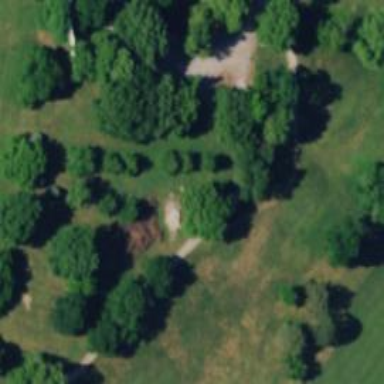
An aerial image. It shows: Well-maintained footway with grade1 tracktype. It resembles path in golf course.